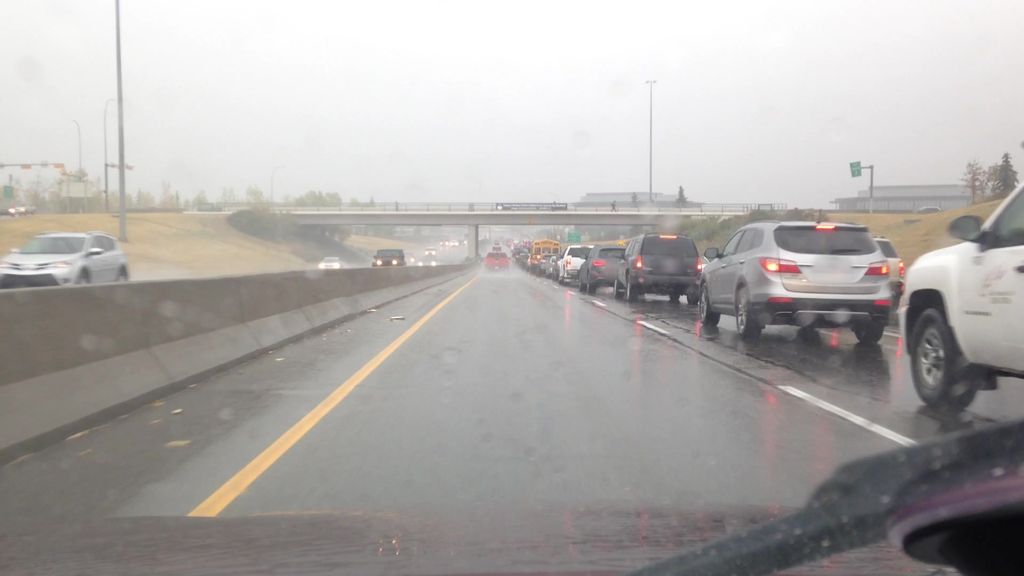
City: calgary